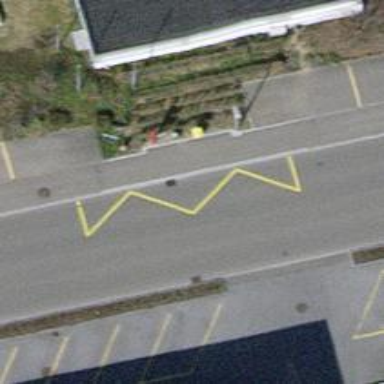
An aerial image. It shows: Public transport stop position.